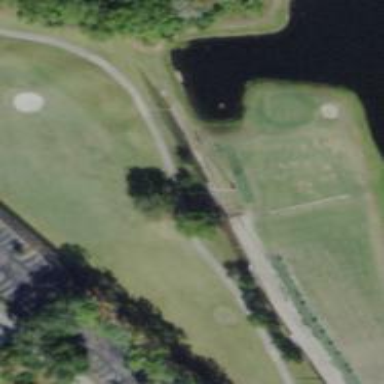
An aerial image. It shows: Grass area designated as golf tee.